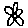
Label: flower